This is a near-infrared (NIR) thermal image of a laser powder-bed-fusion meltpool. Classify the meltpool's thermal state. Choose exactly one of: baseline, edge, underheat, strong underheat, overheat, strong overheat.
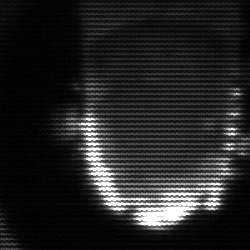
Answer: baseline